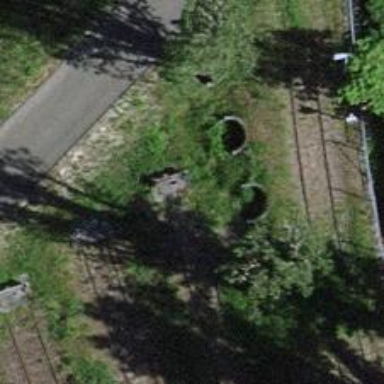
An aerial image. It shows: Railway buffer stop.